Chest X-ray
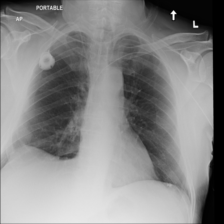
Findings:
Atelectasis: negative
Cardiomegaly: negative
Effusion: negative
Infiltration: negative
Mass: negative
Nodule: negative
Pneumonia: negative
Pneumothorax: negative
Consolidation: negative
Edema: negative
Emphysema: negative
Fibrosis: negative
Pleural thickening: negative
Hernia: negative